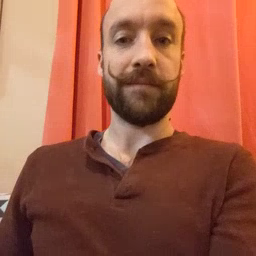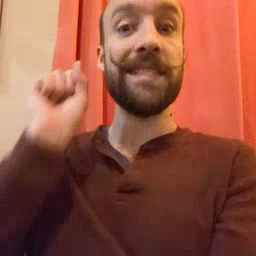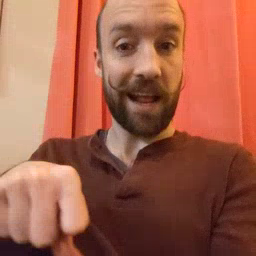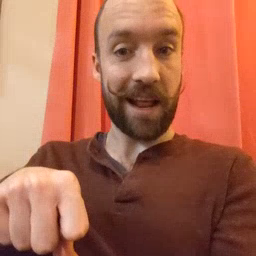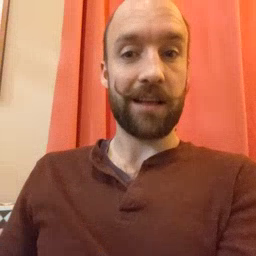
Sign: can